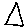
Label: triangle